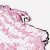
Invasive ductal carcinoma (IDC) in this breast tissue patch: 0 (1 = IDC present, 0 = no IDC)